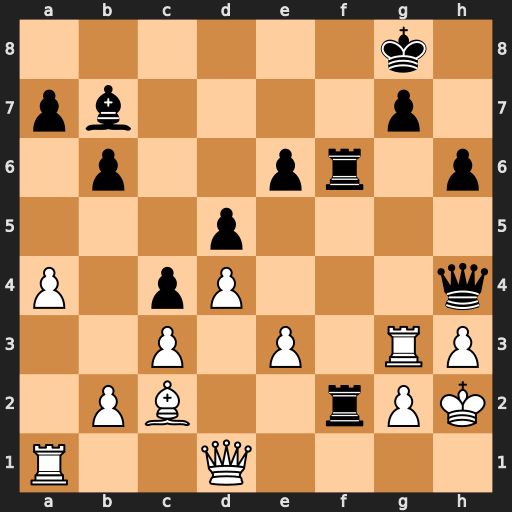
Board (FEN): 6k1/pb4p1/1p2pr1p/3p4/P1pP3q/2P1P1RP/1PB2rPK/R2Q4
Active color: w
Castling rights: -
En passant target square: -
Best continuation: Rg4 Qh5 Rxg7+ Kxg7 Qxh5